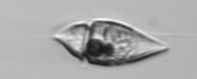
Label: Amphidinium